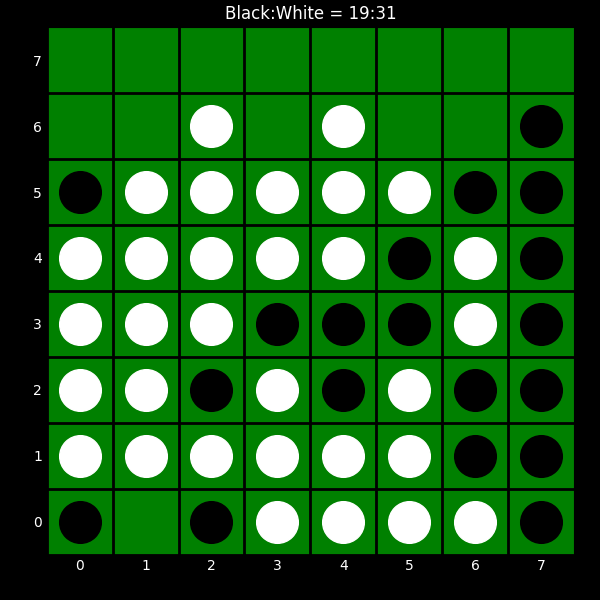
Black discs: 19
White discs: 31